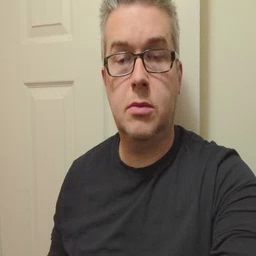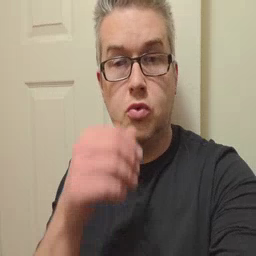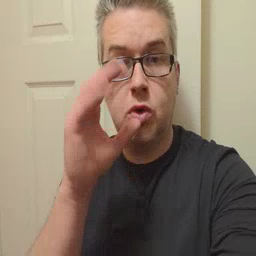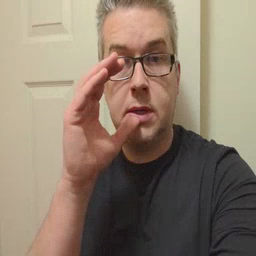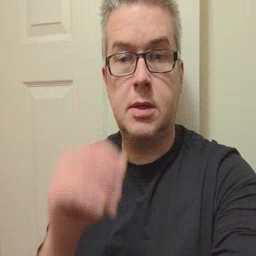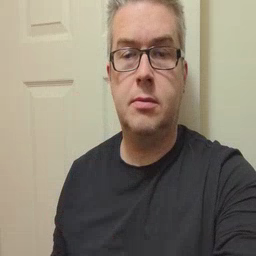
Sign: drink